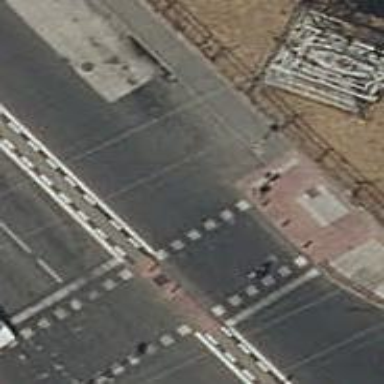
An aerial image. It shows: Road with traffic signals at crossing.